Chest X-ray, AP view. Patient: 82 years old, sex M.
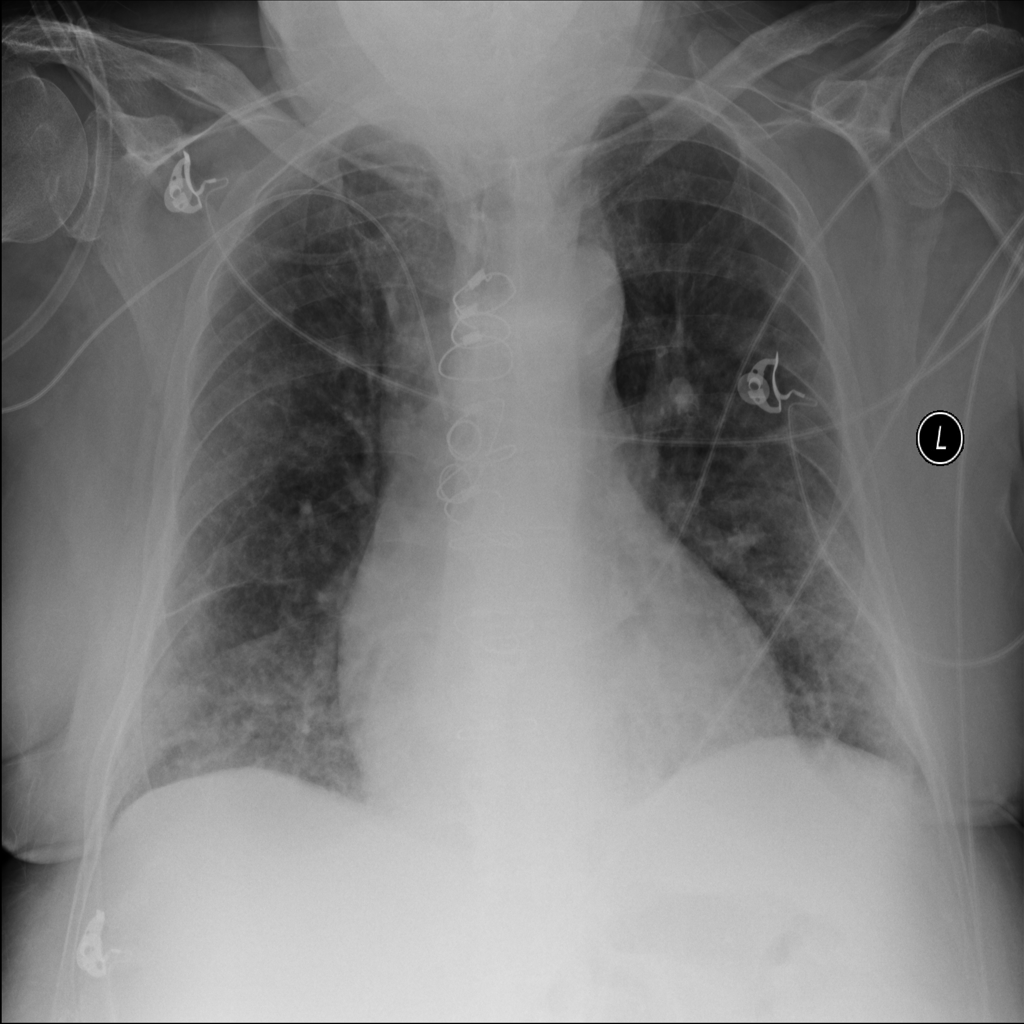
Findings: Edema, Effusion